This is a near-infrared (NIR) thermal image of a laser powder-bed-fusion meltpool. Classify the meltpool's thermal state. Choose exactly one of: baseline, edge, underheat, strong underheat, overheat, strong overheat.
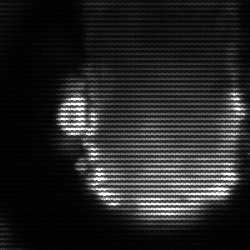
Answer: baseline